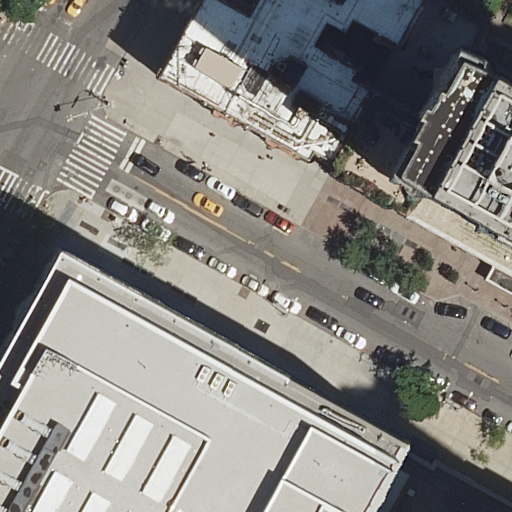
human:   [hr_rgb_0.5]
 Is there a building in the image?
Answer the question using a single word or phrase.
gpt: yes

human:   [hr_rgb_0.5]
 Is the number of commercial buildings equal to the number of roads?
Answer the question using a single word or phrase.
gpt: no

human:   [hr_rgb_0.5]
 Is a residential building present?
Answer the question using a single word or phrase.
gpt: yes

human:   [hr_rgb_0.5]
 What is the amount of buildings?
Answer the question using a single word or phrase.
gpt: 4

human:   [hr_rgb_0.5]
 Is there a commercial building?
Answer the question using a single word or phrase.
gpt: no

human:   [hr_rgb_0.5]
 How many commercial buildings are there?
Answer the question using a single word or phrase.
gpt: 0

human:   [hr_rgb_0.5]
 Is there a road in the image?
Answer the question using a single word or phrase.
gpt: yes

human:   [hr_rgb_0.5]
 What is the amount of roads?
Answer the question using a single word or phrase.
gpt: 8

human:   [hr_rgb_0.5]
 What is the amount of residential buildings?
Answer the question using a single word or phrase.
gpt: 4

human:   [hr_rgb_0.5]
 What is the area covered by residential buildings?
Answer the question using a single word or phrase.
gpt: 5067m2

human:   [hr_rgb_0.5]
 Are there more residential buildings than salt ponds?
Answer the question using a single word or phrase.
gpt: yes

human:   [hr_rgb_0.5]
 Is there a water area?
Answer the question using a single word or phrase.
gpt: no

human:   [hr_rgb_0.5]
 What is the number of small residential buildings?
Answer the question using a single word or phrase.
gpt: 0

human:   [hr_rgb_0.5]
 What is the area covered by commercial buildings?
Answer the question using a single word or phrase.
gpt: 0m2

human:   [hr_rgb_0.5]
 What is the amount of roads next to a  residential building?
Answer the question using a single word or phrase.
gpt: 8

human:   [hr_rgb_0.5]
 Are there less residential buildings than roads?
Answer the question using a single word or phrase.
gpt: yes

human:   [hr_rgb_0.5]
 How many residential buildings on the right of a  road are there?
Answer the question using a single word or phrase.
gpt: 3

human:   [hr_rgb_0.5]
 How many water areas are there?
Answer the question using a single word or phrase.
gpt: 0

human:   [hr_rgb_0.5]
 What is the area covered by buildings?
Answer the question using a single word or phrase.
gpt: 5067m2

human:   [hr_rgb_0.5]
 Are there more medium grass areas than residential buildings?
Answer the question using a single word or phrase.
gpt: no

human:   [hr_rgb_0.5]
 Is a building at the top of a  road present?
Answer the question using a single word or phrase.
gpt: yes

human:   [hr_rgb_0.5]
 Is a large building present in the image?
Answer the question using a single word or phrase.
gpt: yes

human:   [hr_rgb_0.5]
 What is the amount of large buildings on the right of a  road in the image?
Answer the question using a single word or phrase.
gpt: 2

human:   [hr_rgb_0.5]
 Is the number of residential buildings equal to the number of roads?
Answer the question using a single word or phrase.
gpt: no

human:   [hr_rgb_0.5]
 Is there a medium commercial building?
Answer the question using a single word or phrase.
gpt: no

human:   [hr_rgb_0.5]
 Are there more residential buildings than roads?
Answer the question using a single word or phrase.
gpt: no

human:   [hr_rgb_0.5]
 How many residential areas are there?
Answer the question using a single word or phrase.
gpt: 0

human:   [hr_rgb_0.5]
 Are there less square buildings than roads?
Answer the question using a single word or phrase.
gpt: yes

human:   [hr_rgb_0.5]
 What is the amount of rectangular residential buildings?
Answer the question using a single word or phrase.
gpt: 1

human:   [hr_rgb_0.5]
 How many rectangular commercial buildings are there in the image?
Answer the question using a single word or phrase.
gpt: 0

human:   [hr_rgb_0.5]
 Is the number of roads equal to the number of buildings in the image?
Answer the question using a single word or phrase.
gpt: no

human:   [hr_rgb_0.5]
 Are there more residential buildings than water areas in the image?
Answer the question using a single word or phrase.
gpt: yes

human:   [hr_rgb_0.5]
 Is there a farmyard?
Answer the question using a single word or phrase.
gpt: no

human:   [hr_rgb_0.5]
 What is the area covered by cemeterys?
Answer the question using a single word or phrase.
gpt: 0m2

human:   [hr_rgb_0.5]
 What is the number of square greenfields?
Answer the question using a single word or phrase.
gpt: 0

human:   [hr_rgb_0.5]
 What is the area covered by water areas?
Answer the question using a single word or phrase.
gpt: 0m2

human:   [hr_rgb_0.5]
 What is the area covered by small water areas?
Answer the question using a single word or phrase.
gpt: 0m2

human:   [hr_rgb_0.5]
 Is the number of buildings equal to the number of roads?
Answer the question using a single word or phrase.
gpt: no

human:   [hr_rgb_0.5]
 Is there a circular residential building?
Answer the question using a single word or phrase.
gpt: no

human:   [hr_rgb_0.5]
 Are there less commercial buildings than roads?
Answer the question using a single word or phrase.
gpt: yes

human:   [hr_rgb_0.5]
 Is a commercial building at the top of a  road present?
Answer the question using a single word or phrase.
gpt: no

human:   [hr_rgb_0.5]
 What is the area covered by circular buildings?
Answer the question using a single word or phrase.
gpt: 0m2

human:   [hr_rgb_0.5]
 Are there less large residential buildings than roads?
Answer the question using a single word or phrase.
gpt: yes

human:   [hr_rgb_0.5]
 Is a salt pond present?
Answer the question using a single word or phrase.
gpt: no

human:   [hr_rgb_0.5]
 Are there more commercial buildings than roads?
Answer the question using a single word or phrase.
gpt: no

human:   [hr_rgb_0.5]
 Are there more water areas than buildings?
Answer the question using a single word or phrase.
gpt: no

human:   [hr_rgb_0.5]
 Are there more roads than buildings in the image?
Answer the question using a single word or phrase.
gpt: yes

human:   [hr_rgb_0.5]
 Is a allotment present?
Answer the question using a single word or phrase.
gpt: no

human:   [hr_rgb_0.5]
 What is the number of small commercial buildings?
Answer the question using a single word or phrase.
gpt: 0

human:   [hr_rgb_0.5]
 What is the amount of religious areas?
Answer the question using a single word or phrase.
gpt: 0

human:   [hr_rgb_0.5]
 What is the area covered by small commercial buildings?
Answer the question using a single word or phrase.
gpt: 0m2

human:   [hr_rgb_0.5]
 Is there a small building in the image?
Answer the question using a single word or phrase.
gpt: no

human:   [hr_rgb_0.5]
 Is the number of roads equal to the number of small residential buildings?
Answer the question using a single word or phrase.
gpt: no

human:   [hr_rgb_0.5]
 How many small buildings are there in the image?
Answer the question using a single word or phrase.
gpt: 0

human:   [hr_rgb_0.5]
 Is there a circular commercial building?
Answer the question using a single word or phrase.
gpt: no

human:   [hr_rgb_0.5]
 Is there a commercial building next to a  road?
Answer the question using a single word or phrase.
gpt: no

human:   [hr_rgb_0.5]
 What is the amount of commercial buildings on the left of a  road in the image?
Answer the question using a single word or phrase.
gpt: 0

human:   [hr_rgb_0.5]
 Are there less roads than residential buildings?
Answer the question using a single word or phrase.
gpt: no

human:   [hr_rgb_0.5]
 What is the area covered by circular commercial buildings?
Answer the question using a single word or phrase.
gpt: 0m2

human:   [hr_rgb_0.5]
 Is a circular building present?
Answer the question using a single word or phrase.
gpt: no

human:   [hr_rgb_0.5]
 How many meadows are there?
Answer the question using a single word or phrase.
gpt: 0

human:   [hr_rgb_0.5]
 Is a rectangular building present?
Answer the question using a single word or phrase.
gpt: yes

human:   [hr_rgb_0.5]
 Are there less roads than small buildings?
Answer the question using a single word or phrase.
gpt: no

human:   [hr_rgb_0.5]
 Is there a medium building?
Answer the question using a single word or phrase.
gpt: yes